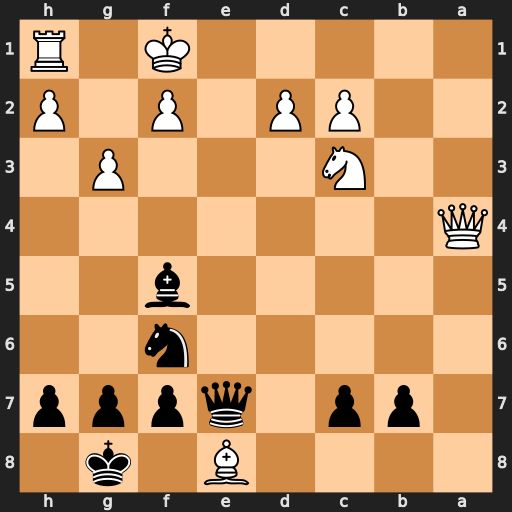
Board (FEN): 4B1k1/1pp1qppp/5n2/5b2/Q7/2N3P1/2PP1P1P/5K1R
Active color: b
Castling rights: -
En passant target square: -
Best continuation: Bh3+ Kg1 Qe1#